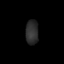
Tissue: skin
Cell type: Epithelial cells
Senescence score: 0.2241
Nuclear area (px): 307
Mean DAPI intensity: 44.951